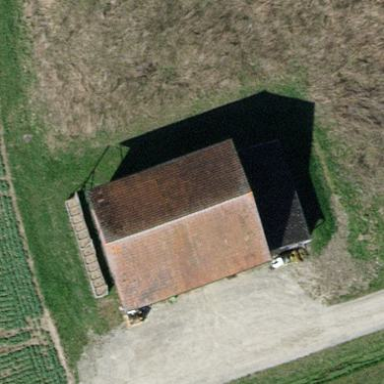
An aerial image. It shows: Hut.